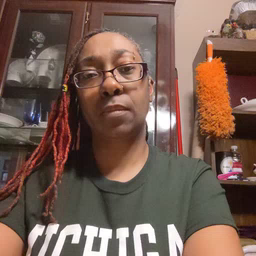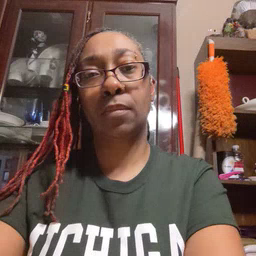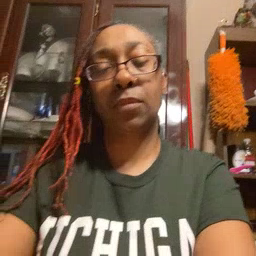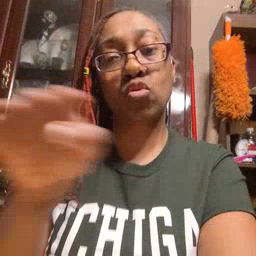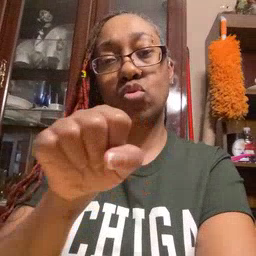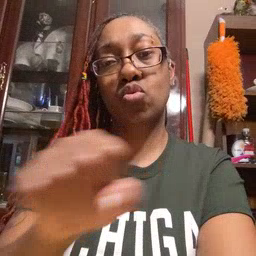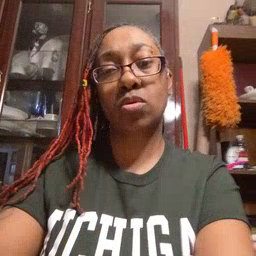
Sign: shoe